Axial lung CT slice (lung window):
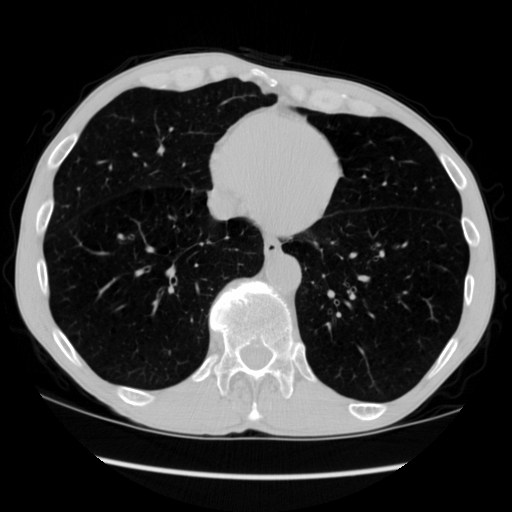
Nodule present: no